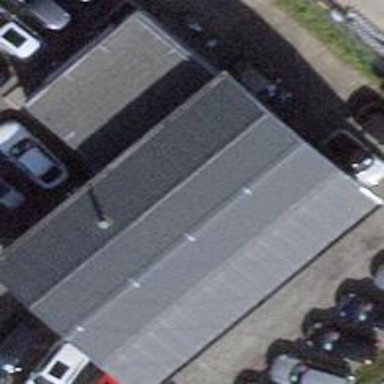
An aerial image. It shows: Office building.